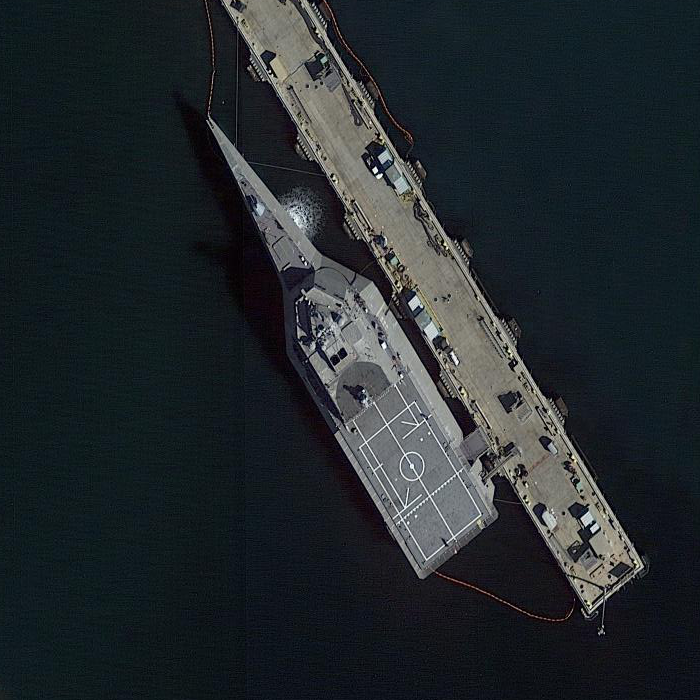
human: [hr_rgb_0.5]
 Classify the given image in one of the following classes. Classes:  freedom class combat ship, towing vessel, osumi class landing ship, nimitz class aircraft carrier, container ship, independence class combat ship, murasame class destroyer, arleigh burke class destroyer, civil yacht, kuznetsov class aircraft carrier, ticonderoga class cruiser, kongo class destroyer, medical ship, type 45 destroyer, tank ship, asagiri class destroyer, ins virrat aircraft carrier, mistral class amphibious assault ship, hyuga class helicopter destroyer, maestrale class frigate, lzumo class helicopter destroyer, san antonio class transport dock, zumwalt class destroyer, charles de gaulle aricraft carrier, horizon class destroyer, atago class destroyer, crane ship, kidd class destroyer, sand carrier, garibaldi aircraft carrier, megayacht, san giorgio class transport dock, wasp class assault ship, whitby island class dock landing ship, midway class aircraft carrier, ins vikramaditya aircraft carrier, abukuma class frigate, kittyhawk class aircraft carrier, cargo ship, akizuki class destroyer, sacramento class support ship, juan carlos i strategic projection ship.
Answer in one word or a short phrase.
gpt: Independence class combat ship